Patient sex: M
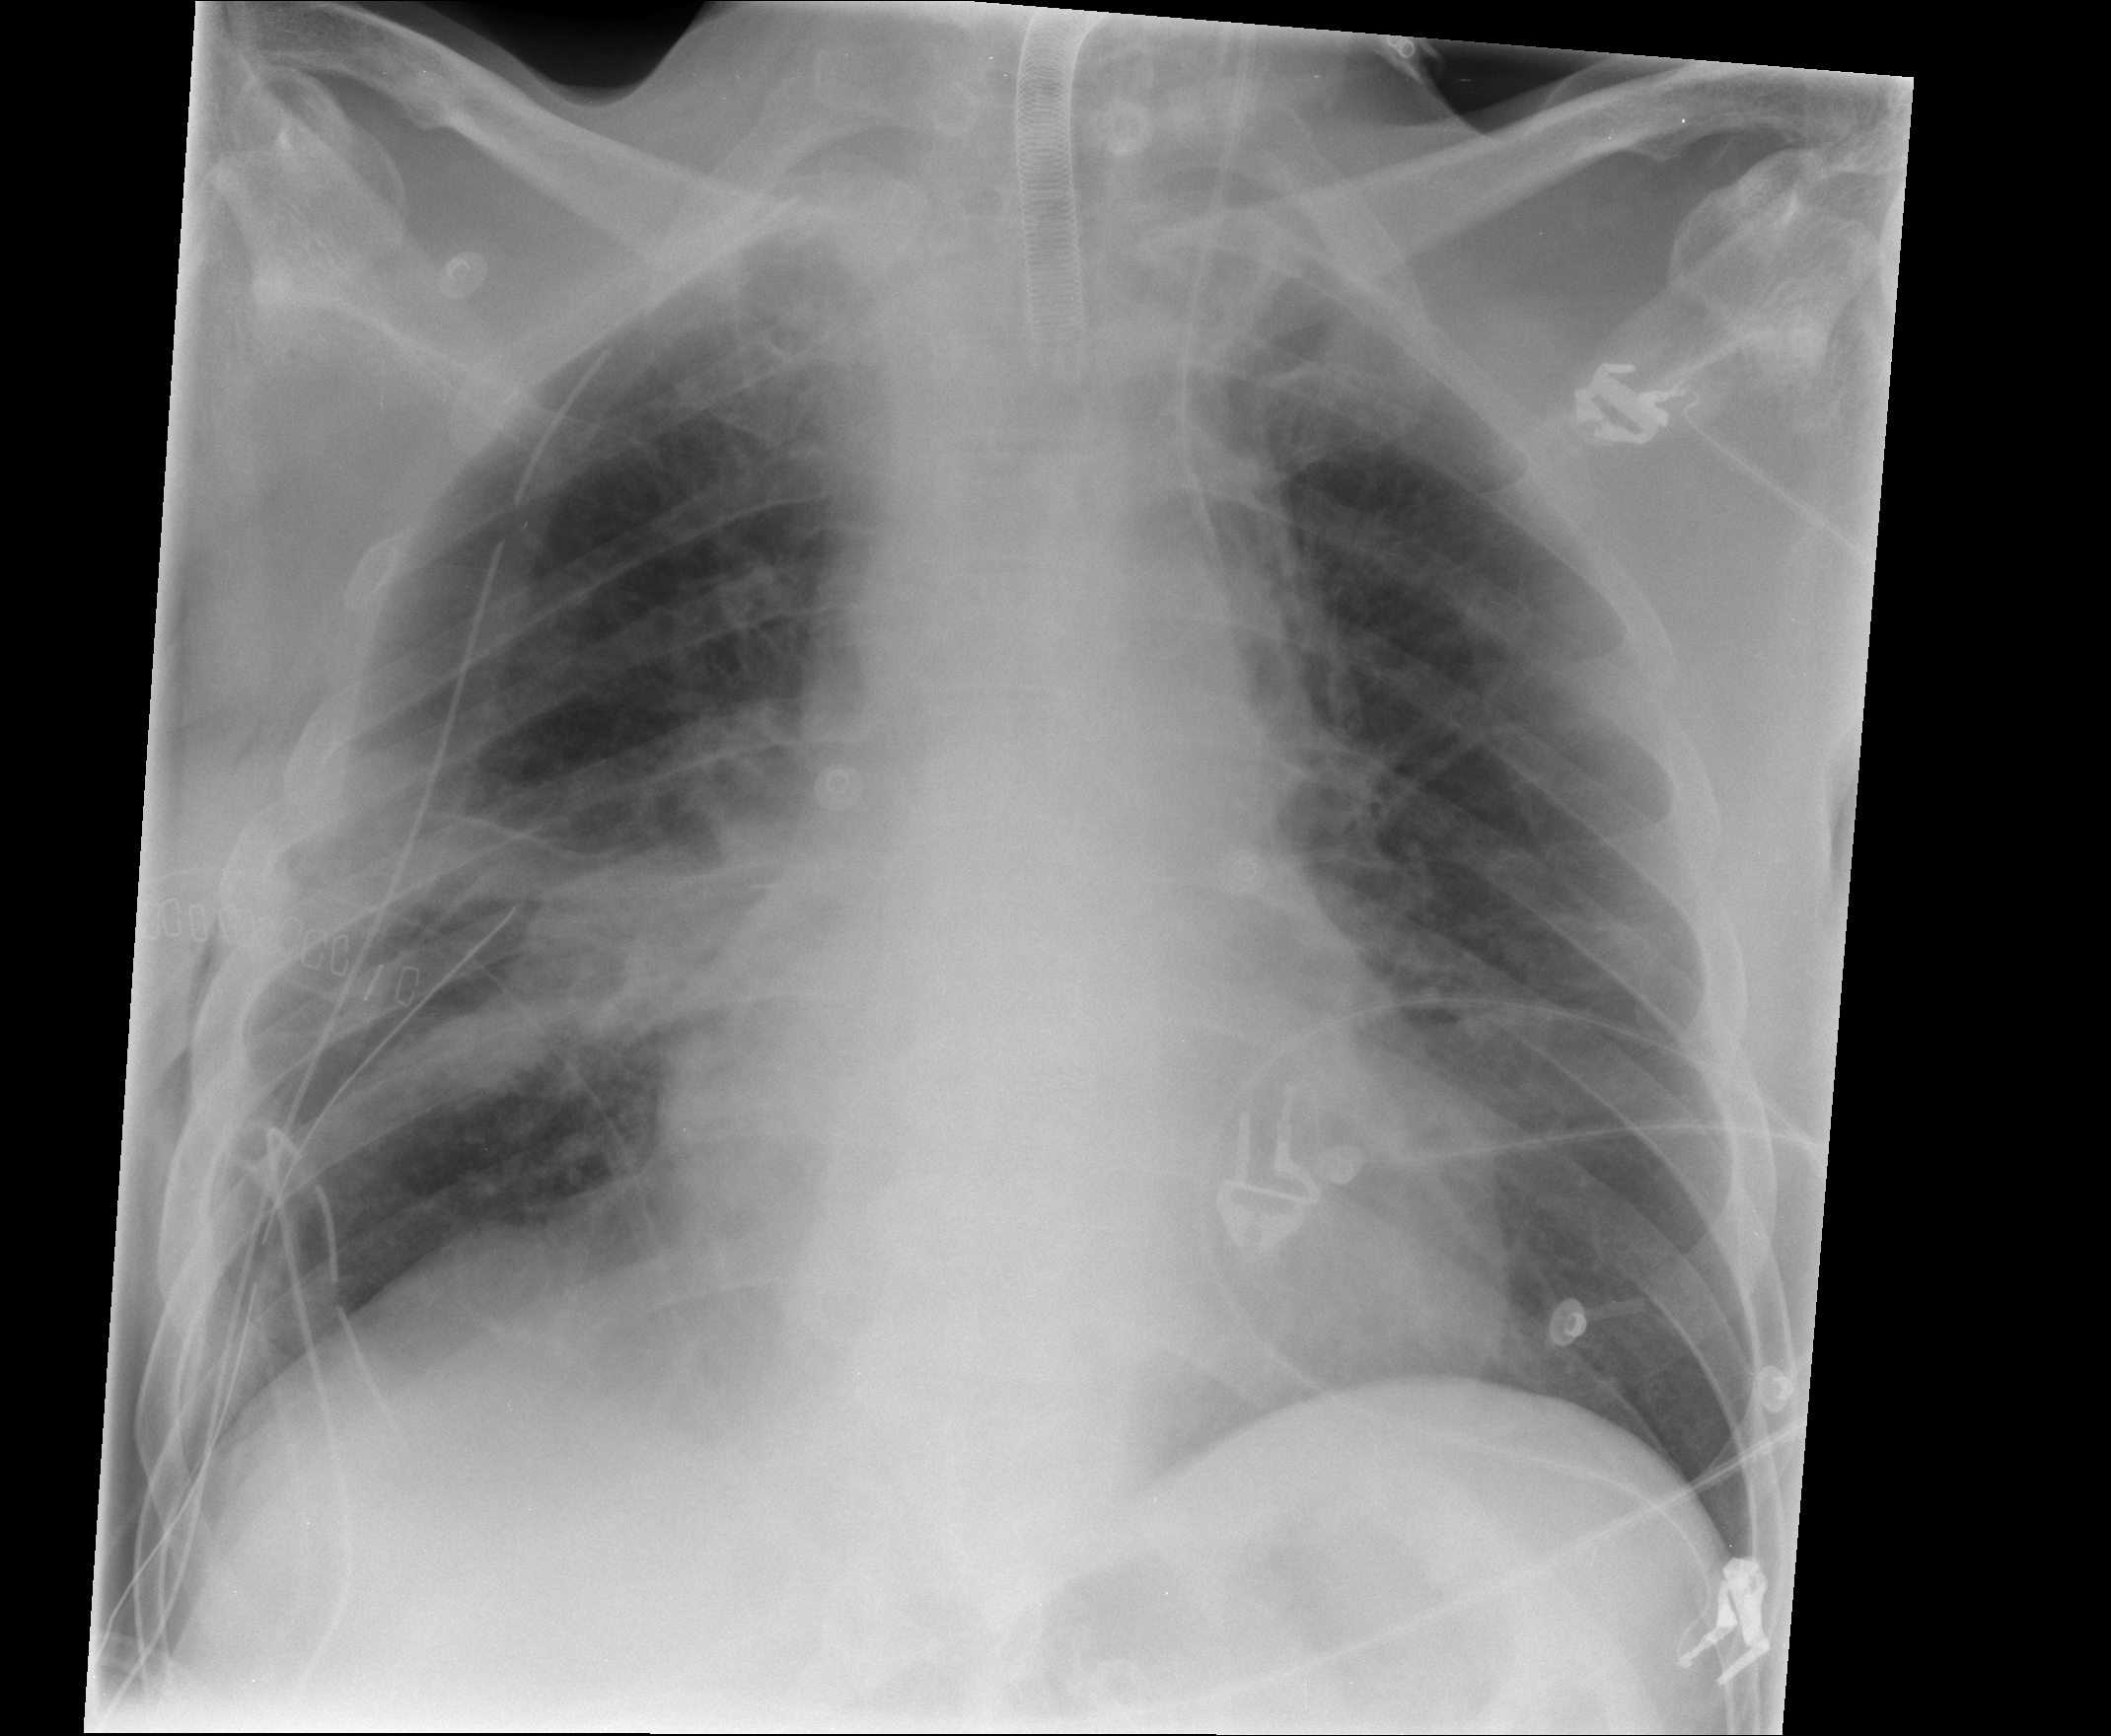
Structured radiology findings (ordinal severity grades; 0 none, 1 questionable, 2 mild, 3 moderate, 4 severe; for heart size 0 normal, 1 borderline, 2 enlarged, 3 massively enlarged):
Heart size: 0
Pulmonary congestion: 0
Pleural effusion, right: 1
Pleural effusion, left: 0
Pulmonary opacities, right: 0
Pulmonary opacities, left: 0
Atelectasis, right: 3
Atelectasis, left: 0